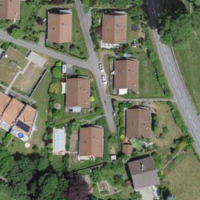
EUNIS habitat code: 52
Species observed at this site:
Stachys sylvatica
Geum rivale
Ajuga reptans
Sambucus nigra
Prunus padus
Campanula trachelium